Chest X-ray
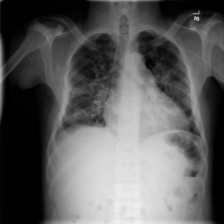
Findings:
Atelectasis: negative
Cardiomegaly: positive
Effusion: positive
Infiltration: positive
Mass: negative
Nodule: negative
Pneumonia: negative
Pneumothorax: negative
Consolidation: negative
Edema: negative
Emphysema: negative
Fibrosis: positive
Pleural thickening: positive
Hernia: negative